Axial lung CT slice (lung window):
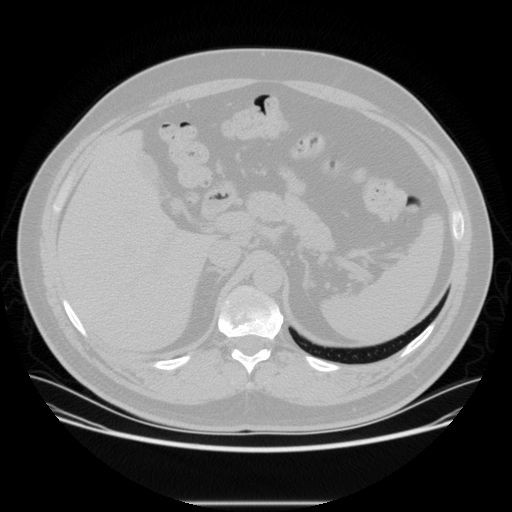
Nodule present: no